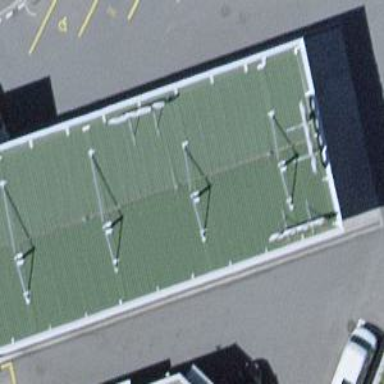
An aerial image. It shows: Fuel station.